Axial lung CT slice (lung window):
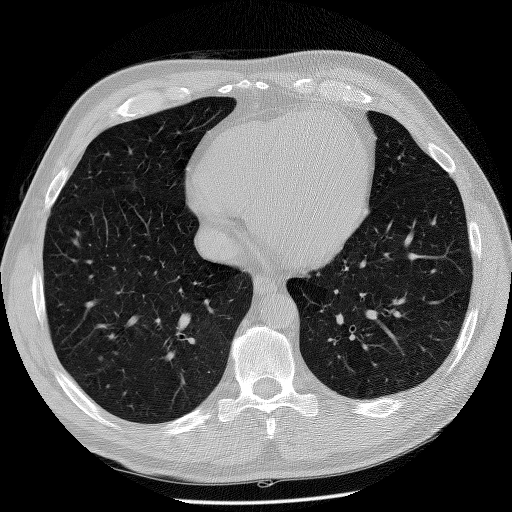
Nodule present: yes
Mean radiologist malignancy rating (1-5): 3